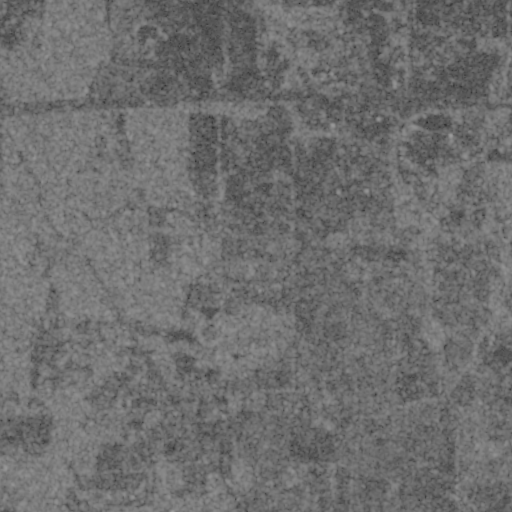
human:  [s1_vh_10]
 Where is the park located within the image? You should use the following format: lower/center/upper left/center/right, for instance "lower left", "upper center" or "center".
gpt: The park is located in the center right of the image.
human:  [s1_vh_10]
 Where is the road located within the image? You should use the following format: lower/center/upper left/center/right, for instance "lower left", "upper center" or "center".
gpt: There is no road in the image.

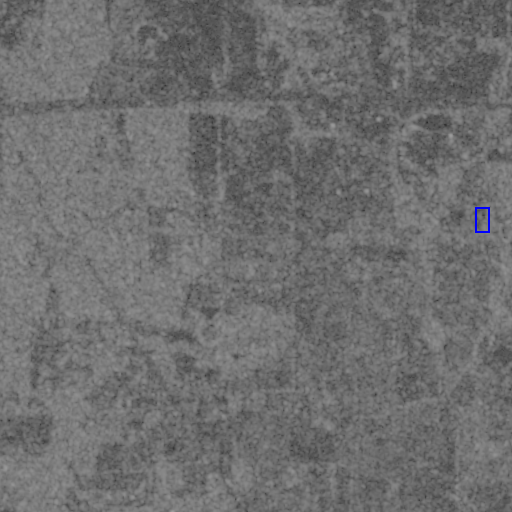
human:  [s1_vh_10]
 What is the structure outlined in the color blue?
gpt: The structure outlined in blue is a park.
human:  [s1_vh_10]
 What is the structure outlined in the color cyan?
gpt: There is no cyan outline.